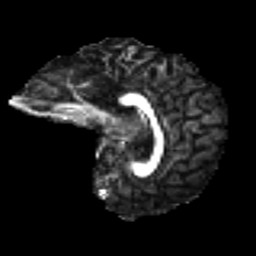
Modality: FA
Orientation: sagittal
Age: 25
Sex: female
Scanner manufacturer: ge
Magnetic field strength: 3 T
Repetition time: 7.8 s
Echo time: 0.0606 s